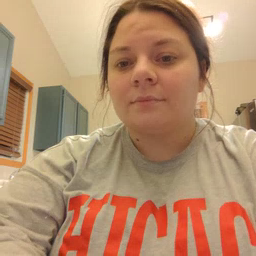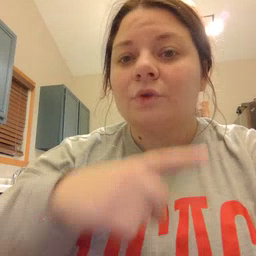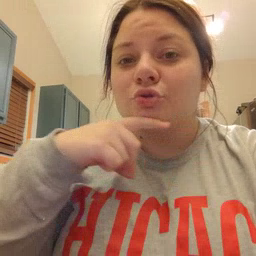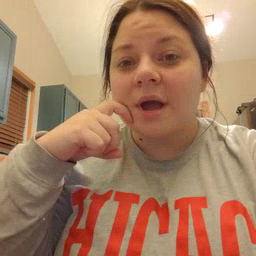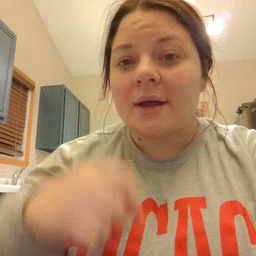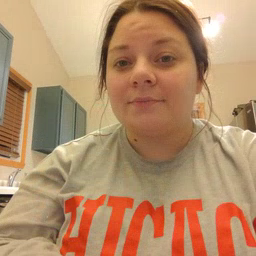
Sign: dry